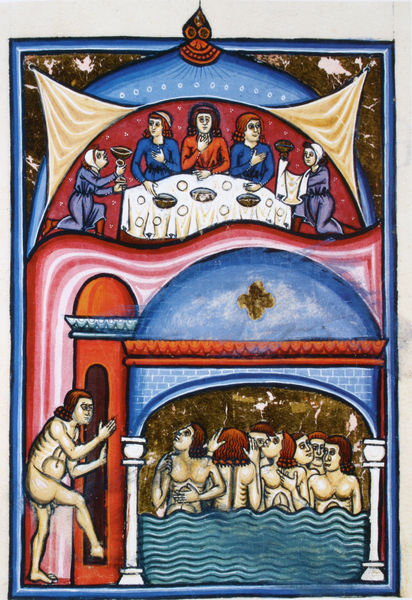
Titel: De Balneis Puteolanis (Nomina et Virtutes Balneorum)
Künstler: Petrus de Ebulo
Standort: Rom
Institution: Biblioteca Angelica
Schlagwörter: akt, blau, fuß, himmel, körper, mann, nackt, wasser, weiß, akte, baden, badende, bäume, frauen, gelb, menschen, ocker, braun, bunt, busen, frisur, haar, männer, orange, rücken, schwarz, säule, säulen, tisch, zeichnung, dach, haus, rot, tuch, beige, malerei, blond, getränke, trinken, architektur, bibel, diener, dienerin, rahmen, spitze, teller, bild, gesten, hände, tischdecke, tischtuch, vorhang, gold, haare, kelch, decke, drei, familie, blatt, locken, rosa, turm, brüste, wellen, bogen, mieder, modern, mauer, violett, figuren, kuppel, bedienen, essen, tafel, brot, nackte, becher, bad, waschen, eingang, buch, kreuz, kuppeln, orientalisch, palast, druck, kuppe, seite, illustration, knien, heiter, speisen, hauben, gastmahl, mahl, mahlzeit, kapitelle, gedeckt, harem, gotisch, jesus, mittelalter, baldachin, tempel, abendmahl, pokal, schüsseln, jünger, miniatur, dienerinnen, goldgrund, zelt, romanisch, schwimmbad, buchmalerei, tich, einsteigen, einstieg, hamam, badehaus, roange, seisen, haren, voorhang